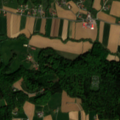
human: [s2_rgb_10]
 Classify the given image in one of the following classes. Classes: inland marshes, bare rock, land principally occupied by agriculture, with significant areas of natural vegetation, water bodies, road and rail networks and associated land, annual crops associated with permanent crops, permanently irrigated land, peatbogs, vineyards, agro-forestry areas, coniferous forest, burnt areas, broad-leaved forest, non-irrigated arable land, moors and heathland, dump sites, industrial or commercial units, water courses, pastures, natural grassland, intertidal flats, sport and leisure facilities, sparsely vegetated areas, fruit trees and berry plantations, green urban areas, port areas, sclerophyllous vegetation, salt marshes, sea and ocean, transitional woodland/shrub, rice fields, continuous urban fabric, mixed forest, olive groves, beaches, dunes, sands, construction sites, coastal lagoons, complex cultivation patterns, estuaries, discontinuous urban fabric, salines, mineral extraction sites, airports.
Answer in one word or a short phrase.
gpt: non-irrigated arable land, complex cultivation patterns, broad-leaved forest, mixed forest